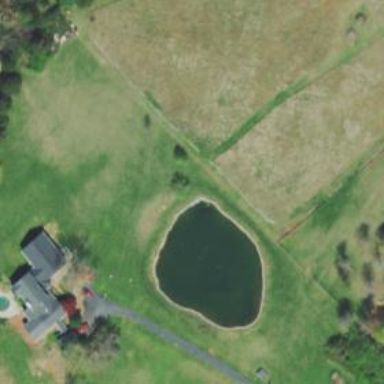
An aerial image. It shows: Pond surrounded by natural water.